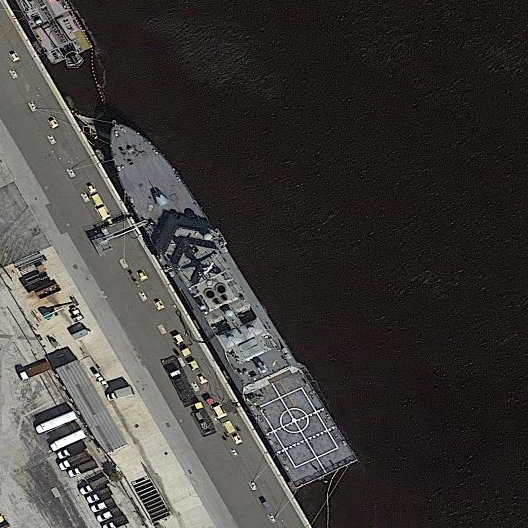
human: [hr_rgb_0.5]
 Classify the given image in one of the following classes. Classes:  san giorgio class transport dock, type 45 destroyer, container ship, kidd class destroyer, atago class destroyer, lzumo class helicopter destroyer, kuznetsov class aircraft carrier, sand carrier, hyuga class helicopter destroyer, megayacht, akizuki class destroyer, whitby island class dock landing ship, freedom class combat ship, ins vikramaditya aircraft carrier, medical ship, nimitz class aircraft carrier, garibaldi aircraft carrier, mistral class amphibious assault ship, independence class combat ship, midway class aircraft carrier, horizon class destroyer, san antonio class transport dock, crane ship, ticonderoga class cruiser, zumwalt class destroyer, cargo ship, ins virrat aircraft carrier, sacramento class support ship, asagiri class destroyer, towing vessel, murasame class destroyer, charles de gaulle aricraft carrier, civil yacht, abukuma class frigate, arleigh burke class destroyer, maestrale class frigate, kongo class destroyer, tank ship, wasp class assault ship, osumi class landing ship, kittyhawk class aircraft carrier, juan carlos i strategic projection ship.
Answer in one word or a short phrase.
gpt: Freedom class combat ship